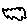
Label: cloud